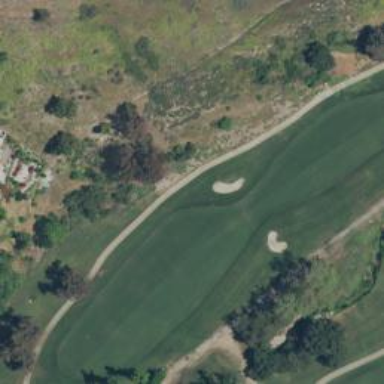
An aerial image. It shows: Golf hole.